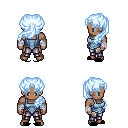
a pixel art fantasy rpg character, male body template, human, dark skin, blue vest, metal pants, white cyan princess hairstyle, white cloth bandages, black slippers, four views (front, back, left, right), 2x2 character sprite sheet, small pixel art, hard edges, no anti-aliasing